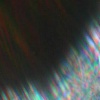
Label: sunburn